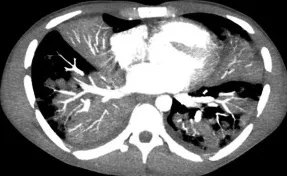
Computed tomography scan pulmonary embolism protocol. Significant consolidation is noted in the bilateral lungs (right greater than left), which appears slightly worsened compared to the prior examination. . Axial view.
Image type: radiology (ct)